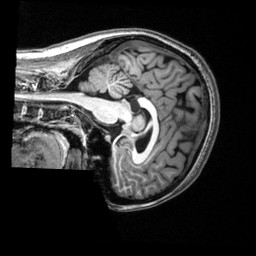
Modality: T1w
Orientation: sagittal
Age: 21
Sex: female
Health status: healthy
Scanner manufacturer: siemens
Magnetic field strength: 3 T
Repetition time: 2.53 s
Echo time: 0.00339 s